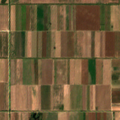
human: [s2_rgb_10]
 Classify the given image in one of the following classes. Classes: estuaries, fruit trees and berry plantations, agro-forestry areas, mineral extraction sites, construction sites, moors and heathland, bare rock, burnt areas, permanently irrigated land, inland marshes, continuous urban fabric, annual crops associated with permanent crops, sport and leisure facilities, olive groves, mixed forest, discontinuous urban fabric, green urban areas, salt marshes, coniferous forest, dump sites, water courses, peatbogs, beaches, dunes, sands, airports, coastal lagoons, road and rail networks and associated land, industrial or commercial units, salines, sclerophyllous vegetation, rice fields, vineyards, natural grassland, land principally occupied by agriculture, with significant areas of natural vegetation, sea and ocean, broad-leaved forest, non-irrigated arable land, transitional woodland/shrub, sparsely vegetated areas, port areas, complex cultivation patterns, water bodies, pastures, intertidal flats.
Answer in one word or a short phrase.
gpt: non-irrigated arable land